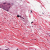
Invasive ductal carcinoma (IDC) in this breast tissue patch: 0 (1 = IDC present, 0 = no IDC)